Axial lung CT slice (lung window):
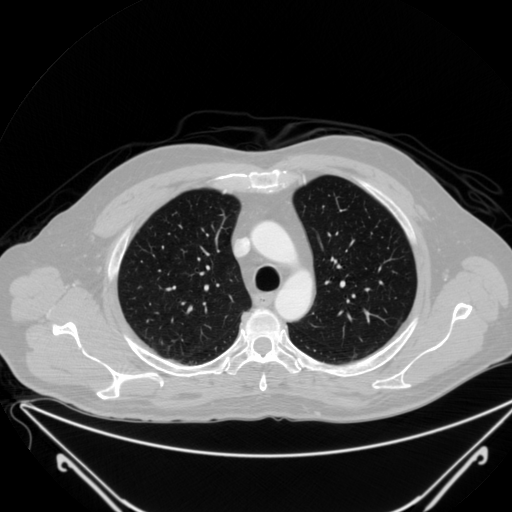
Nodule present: no